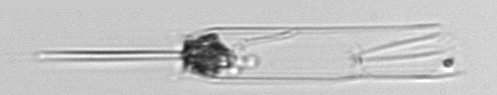
Label: Ditylum_brightwellii